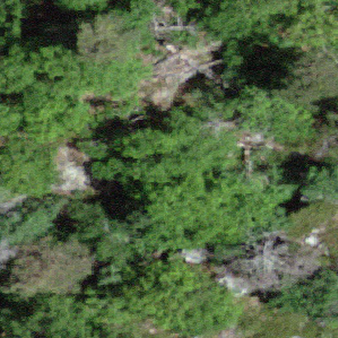
Label: other